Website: bh-photo
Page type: payment
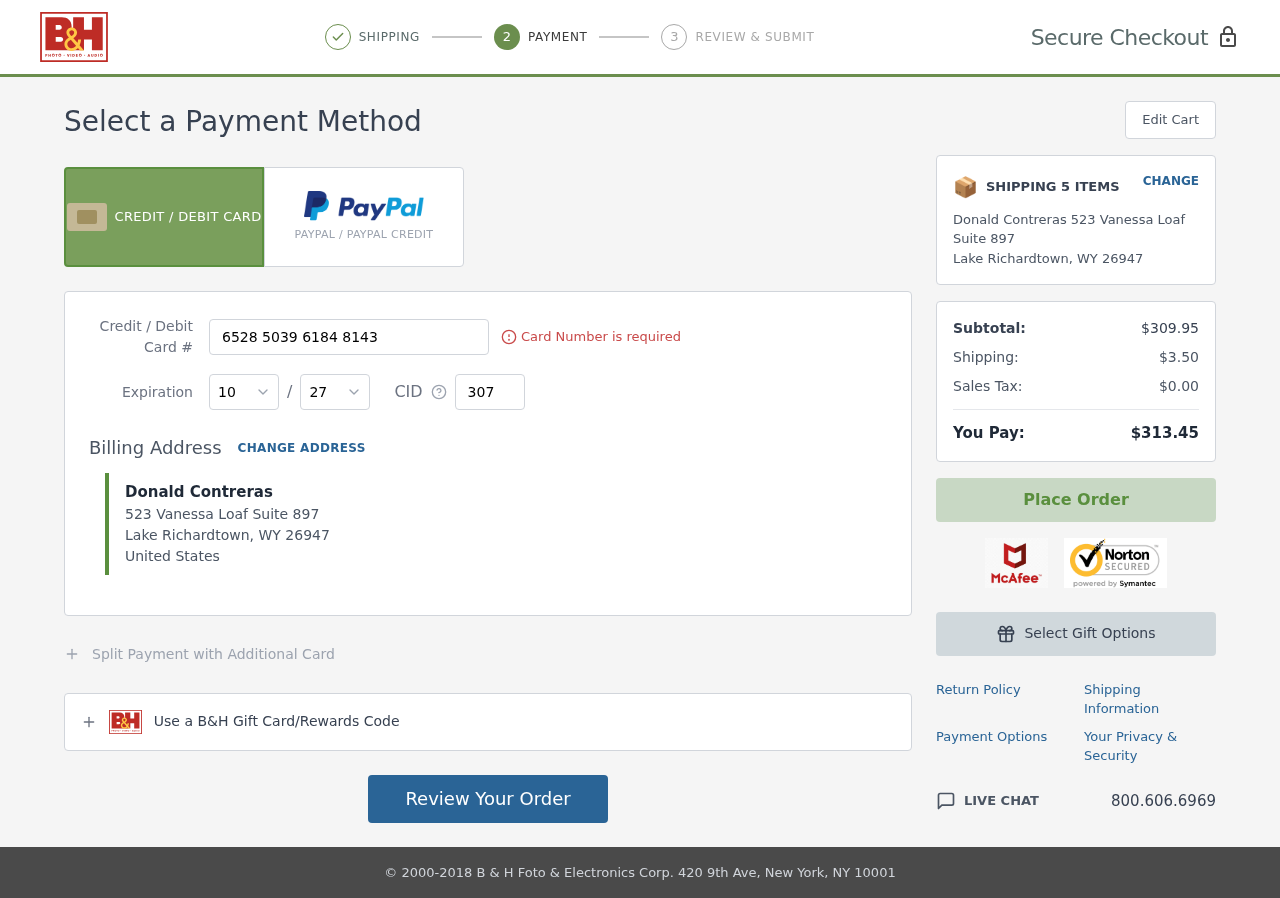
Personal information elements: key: PII_CARD_CVV
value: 307
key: PII_CARD_EXPIRY_MONTH
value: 10
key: PII_CARD_EXPIRY_YEAR
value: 27
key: PII_CARD_NUMBER
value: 6528 5039 6184 8143
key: PII_CITY
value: Lake Richardtown
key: PII_COUNTRY
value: United States
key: PII_FULLNAME
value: Donald Contreras
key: PII_POSTCODE
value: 26947
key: PII_STATE_ABBR
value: WY
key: PII_STREET
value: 523 Vanessa Loaf Suite 897
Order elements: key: ORDER_NUM_ITEMS
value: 5
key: ORDER_SUBTOTAL
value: $309.95
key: ORDER_SHIPPING_COST
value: $3.50
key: ORDER_TAX
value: $0.00
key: ORDER_TOTAL
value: $313.45